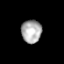
Tissue: prostate
Cell type: Fibroblasts
Senescence score: 0.8022
Nuclear area (px): 456
Mean DAPI intensity: 172.419